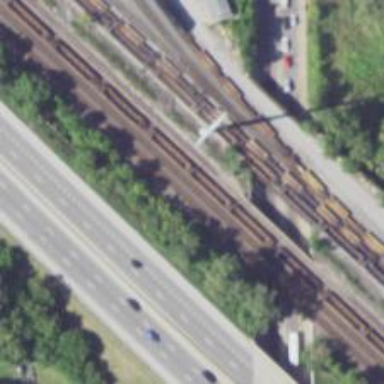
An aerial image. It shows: Railway bridge over siding.